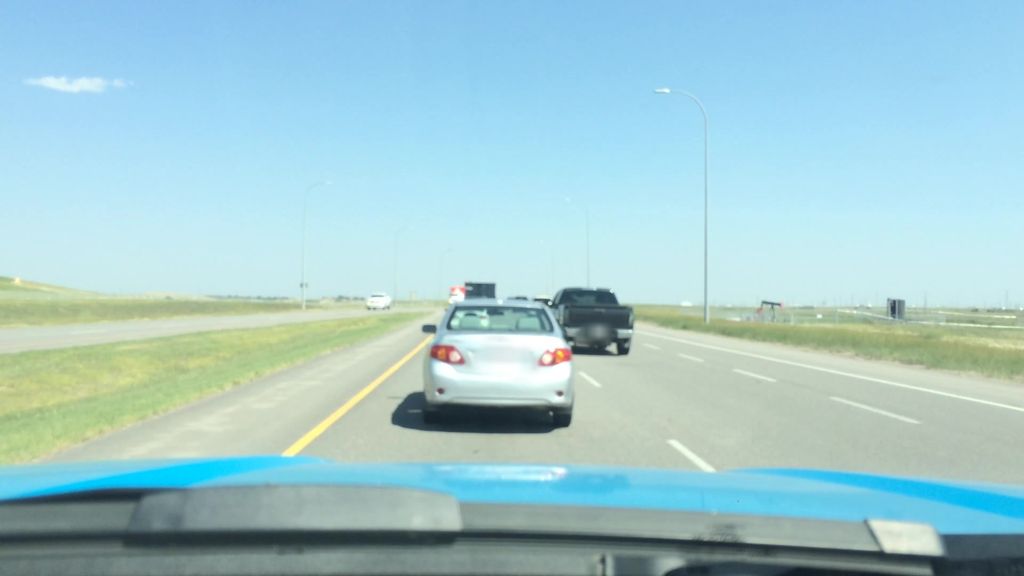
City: calgary